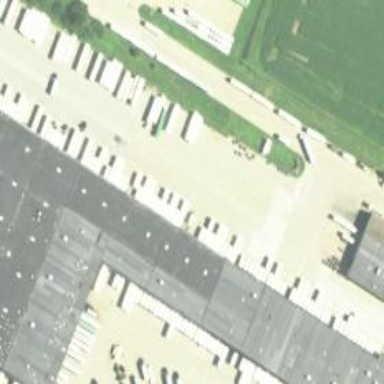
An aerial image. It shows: Building that serves as post depot.